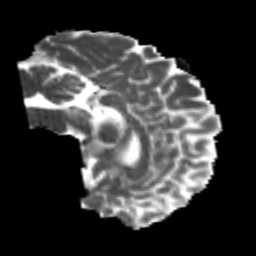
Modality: MD
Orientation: sagittal
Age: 23
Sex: male
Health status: healthy
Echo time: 0.074 s